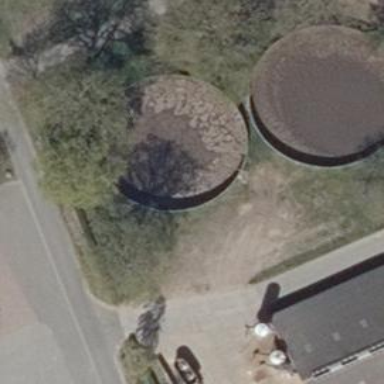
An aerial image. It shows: Storage tank that is man-made.